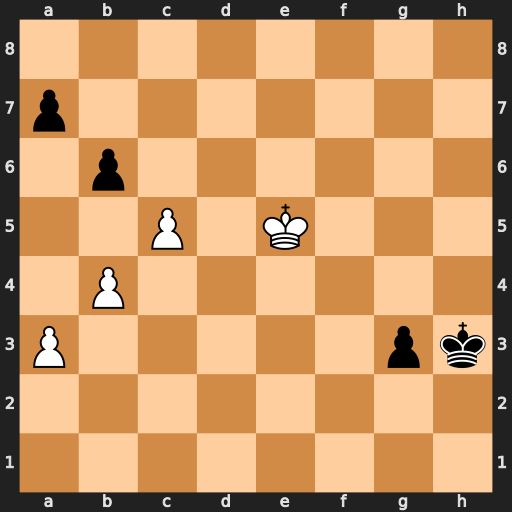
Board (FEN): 8/p7/1p6/2P1K3/1P6/P5pk/8/8
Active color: w
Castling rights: -
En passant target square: -
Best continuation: c6 g2 c7 g1=Q c8=Q+